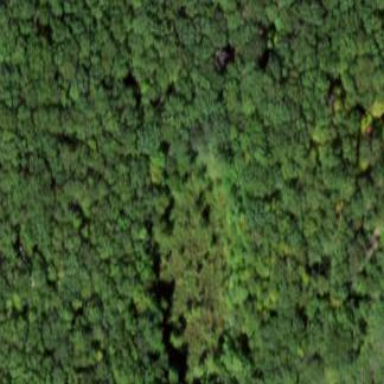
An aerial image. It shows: Swamp in wetland area.